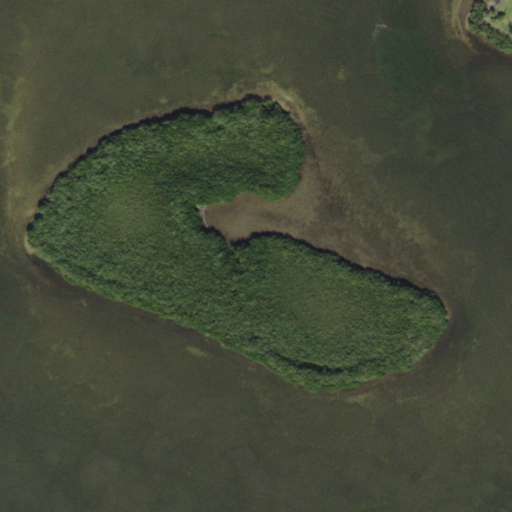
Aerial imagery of island in Florida named Rabbit Key containing open water, woody wetlands, and herbaceous wetlands